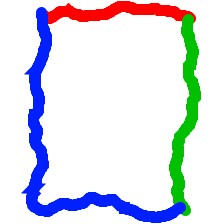
Shape: rectangle